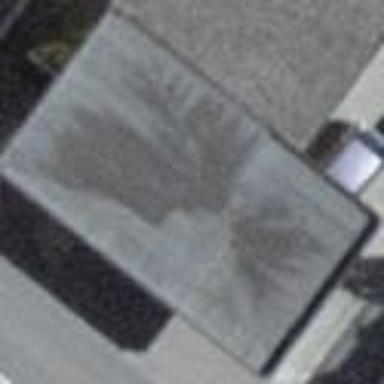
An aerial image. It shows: View of roof of building.